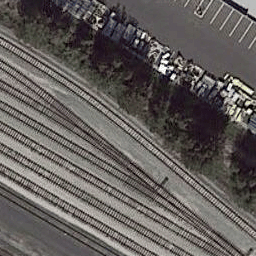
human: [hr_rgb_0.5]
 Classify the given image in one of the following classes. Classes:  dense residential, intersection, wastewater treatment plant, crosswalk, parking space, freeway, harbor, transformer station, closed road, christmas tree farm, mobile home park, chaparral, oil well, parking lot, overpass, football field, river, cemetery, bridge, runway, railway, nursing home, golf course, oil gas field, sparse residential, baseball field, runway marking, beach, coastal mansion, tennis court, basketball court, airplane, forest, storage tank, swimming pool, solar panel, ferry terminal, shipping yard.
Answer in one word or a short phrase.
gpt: railway